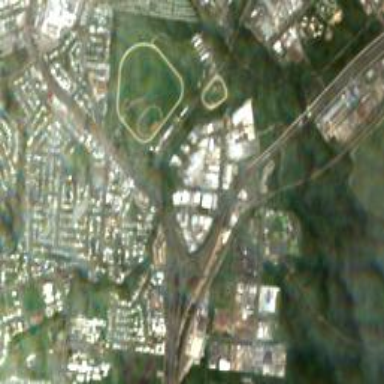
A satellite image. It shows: Sports center specializing in horse racing.